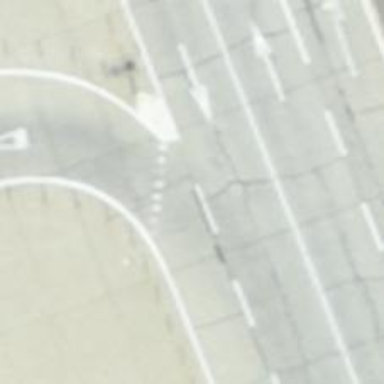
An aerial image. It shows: Road with "give way" sign.